Field crop: maize
Growth stage: 1
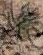
Species: salsola